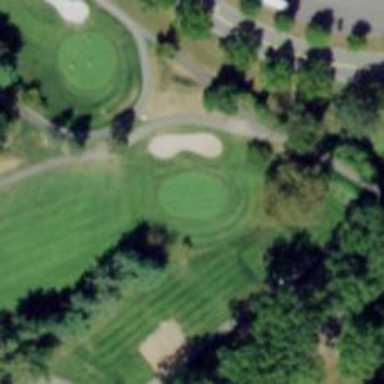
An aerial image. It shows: Golf hole.